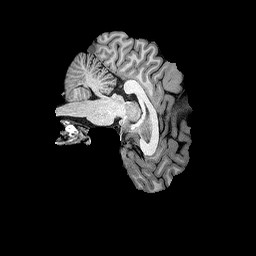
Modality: T1w
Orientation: sagittal
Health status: healthy